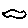
Label: cloud